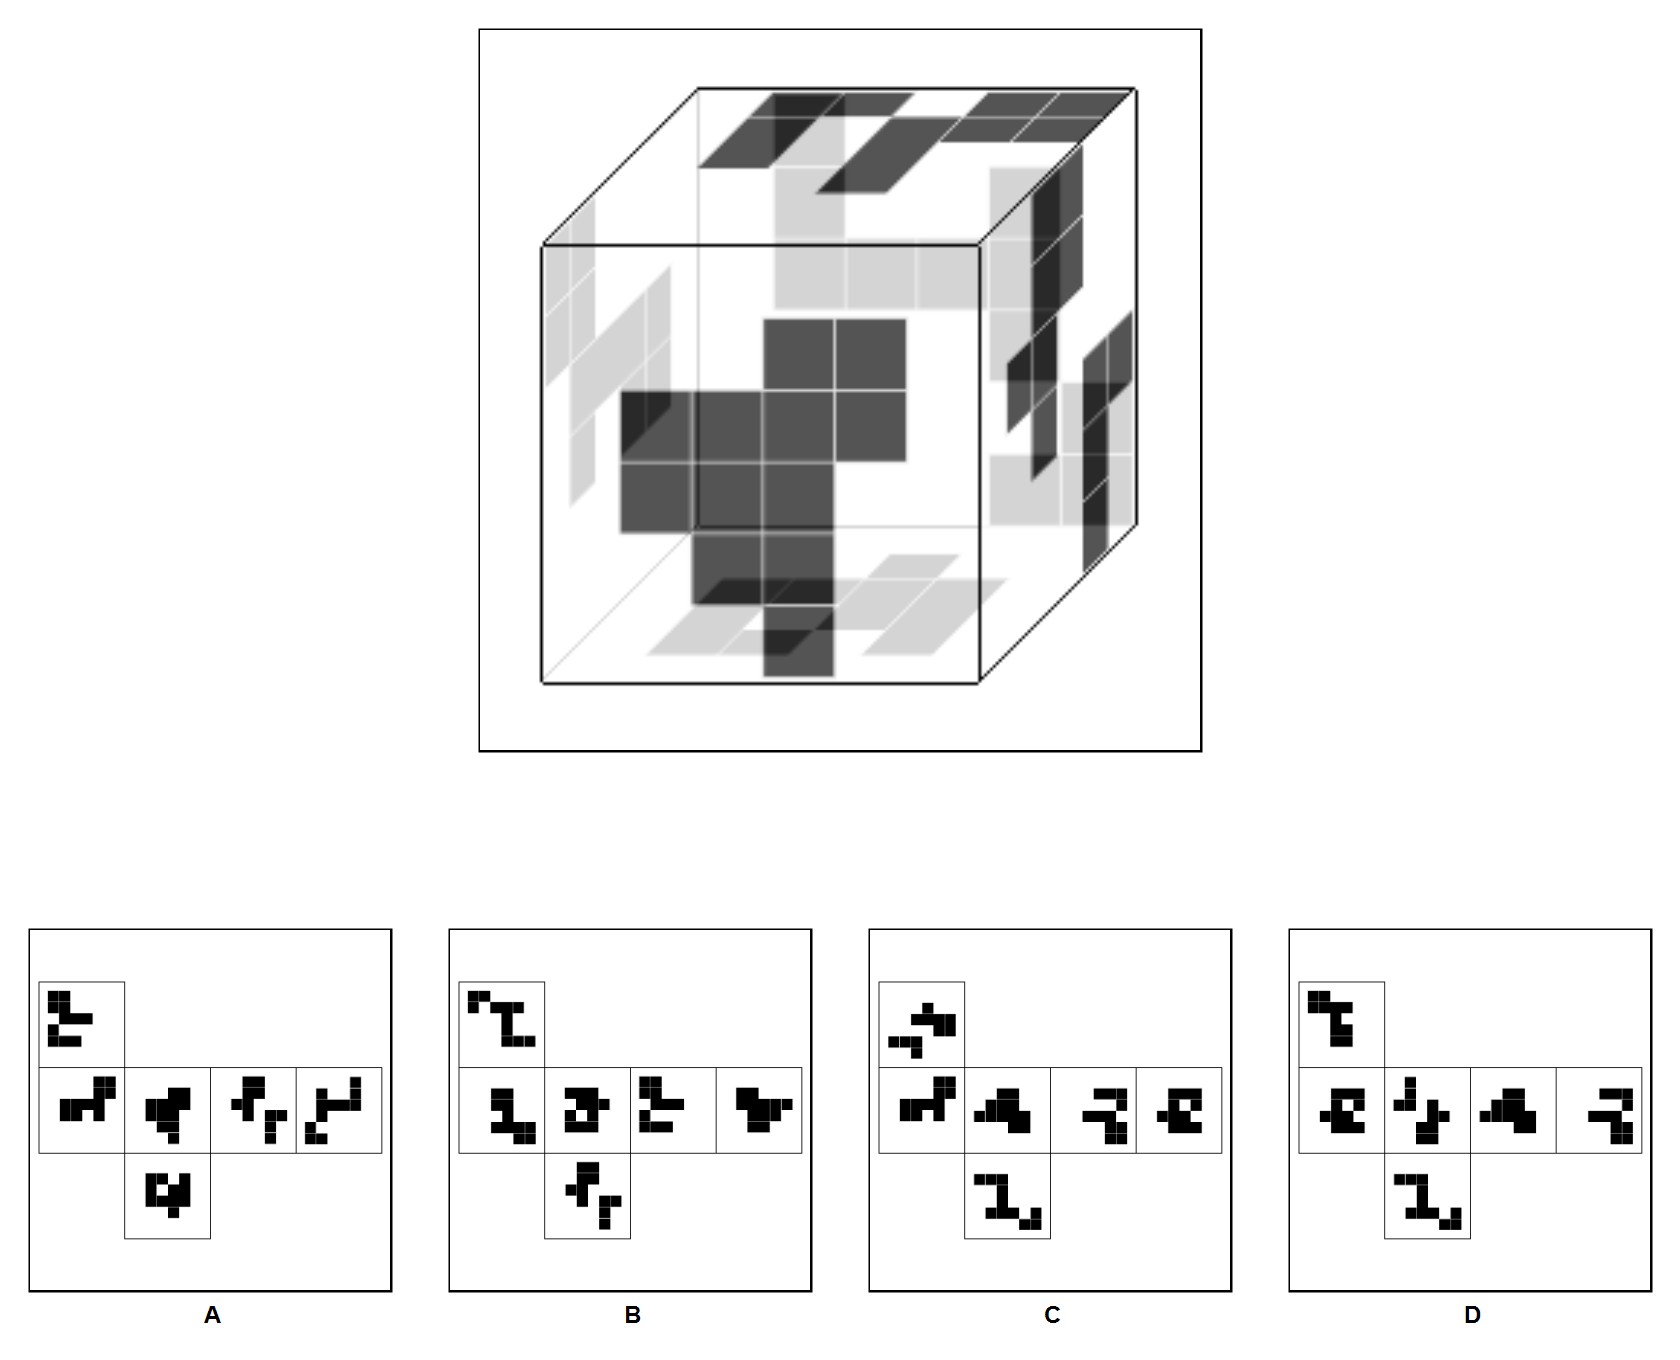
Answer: A